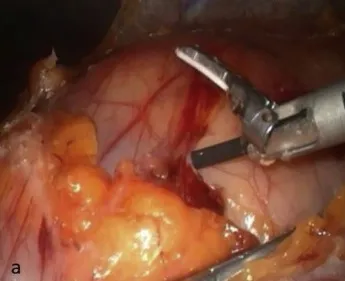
Laparoscopic dissection of adiposes cleavage planes with the left colon and the others surrounding peritoneal organs.
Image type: medical_photograph (other_medical_photograph)